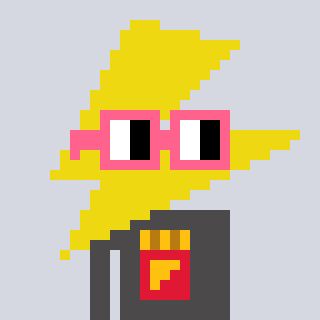
a pixel art character with square pink glasses, a lightning bolt-shaped head and a grayscale-colored body on a cool background